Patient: sex M, age 54
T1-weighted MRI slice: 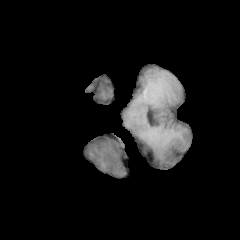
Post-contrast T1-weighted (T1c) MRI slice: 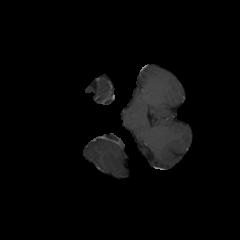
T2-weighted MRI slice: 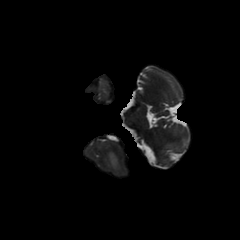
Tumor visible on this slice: yes
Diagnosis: Glioblastoma, IDH-wildtype
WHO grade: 4